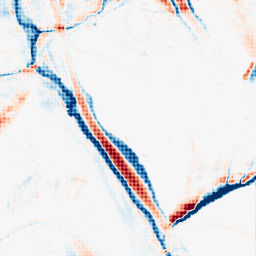
Category: morphological
Decomposition family: morphological_ellipse
Decomposition parameters: operation: average
width: 10
height: 30
Upsampling method: sinc_hamming
Upsampling parameters: scale: 8
kernel_size: 8
Upsampling scale: 8